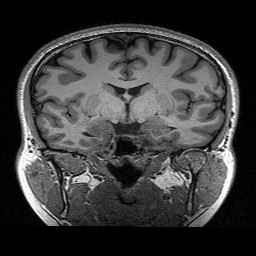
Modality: T1w
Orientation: sagittal
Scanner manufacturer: siemens
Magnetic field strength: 3 T